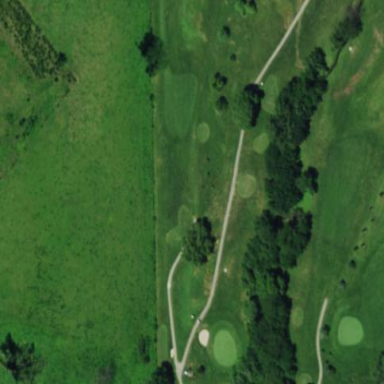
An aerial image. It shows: Water hazard on golf course. The hazard is natural water feature.